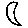
Label: moon